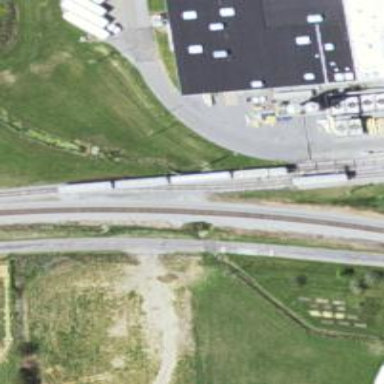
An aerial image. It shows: Railway siding for service.